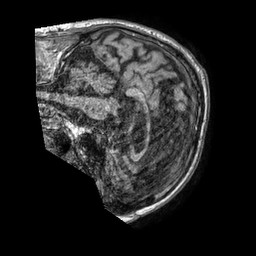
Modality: T1w
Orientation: sagittal
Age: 87
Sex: male
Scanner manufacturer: philips
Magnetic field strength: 1.5 T
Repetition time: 0.007665 s
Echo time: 0.003512 s